Field crop: tomato
Growth stage: 2
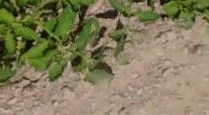
Species: tomato